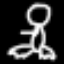
Label: frog